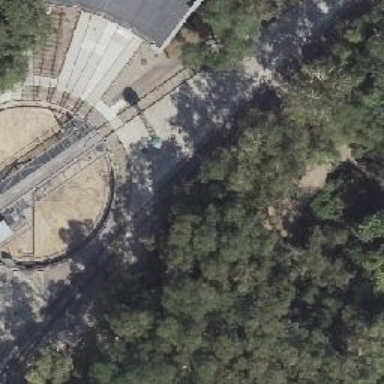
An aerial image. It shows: Preserved historic railway spur with rails.